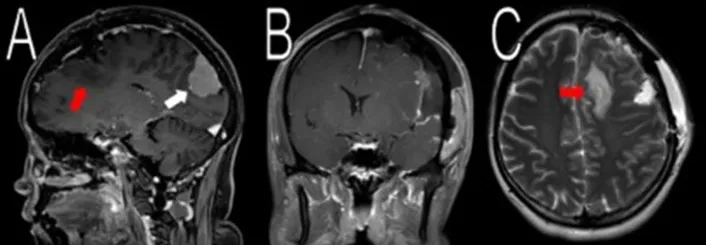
Resection of the frontal/parietal/temporal mass. Post-operative MRI contrasted T1 and T2 scans showed resection of the meningiomas in the left frontal/parietal/temporal convexity with expected post-operative changes (red arrows in A,C, not shown in B). The occipital lobe mass was visible from the sagittal view (white arrow in A).
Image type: radiology (mri)